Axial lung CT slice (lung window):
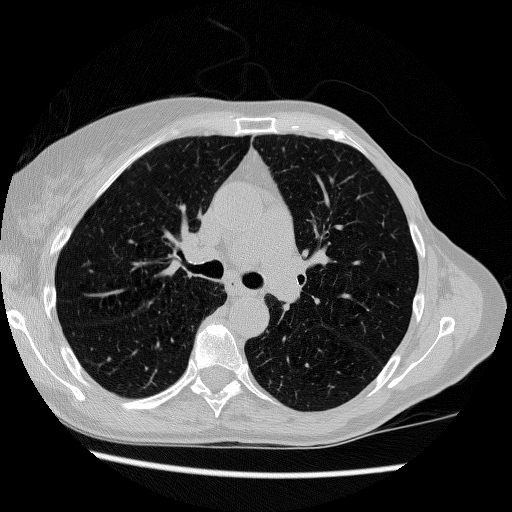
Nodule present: no